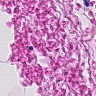
Metastatic tissue present: no